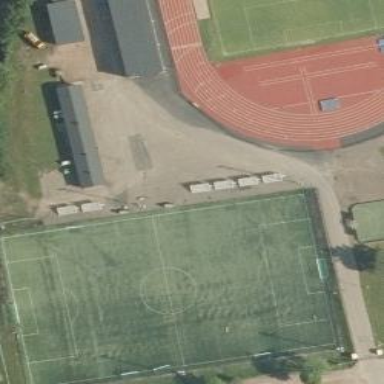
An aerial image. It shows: Soccer pitch with artificial turf for leisure sports activities.